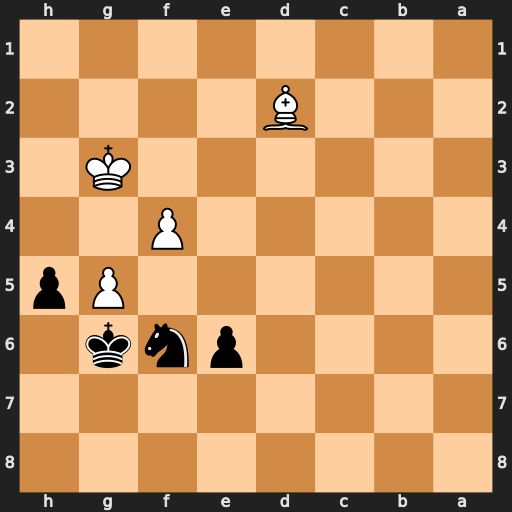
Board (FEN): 8/8/4pnk1/6Pp/5P2/6K1/3B4/8
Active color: b
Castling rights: -
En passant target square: -
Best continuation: Ne4+ Kh3 Nxd2